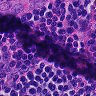
Metastatic tissue present: no